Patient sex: F
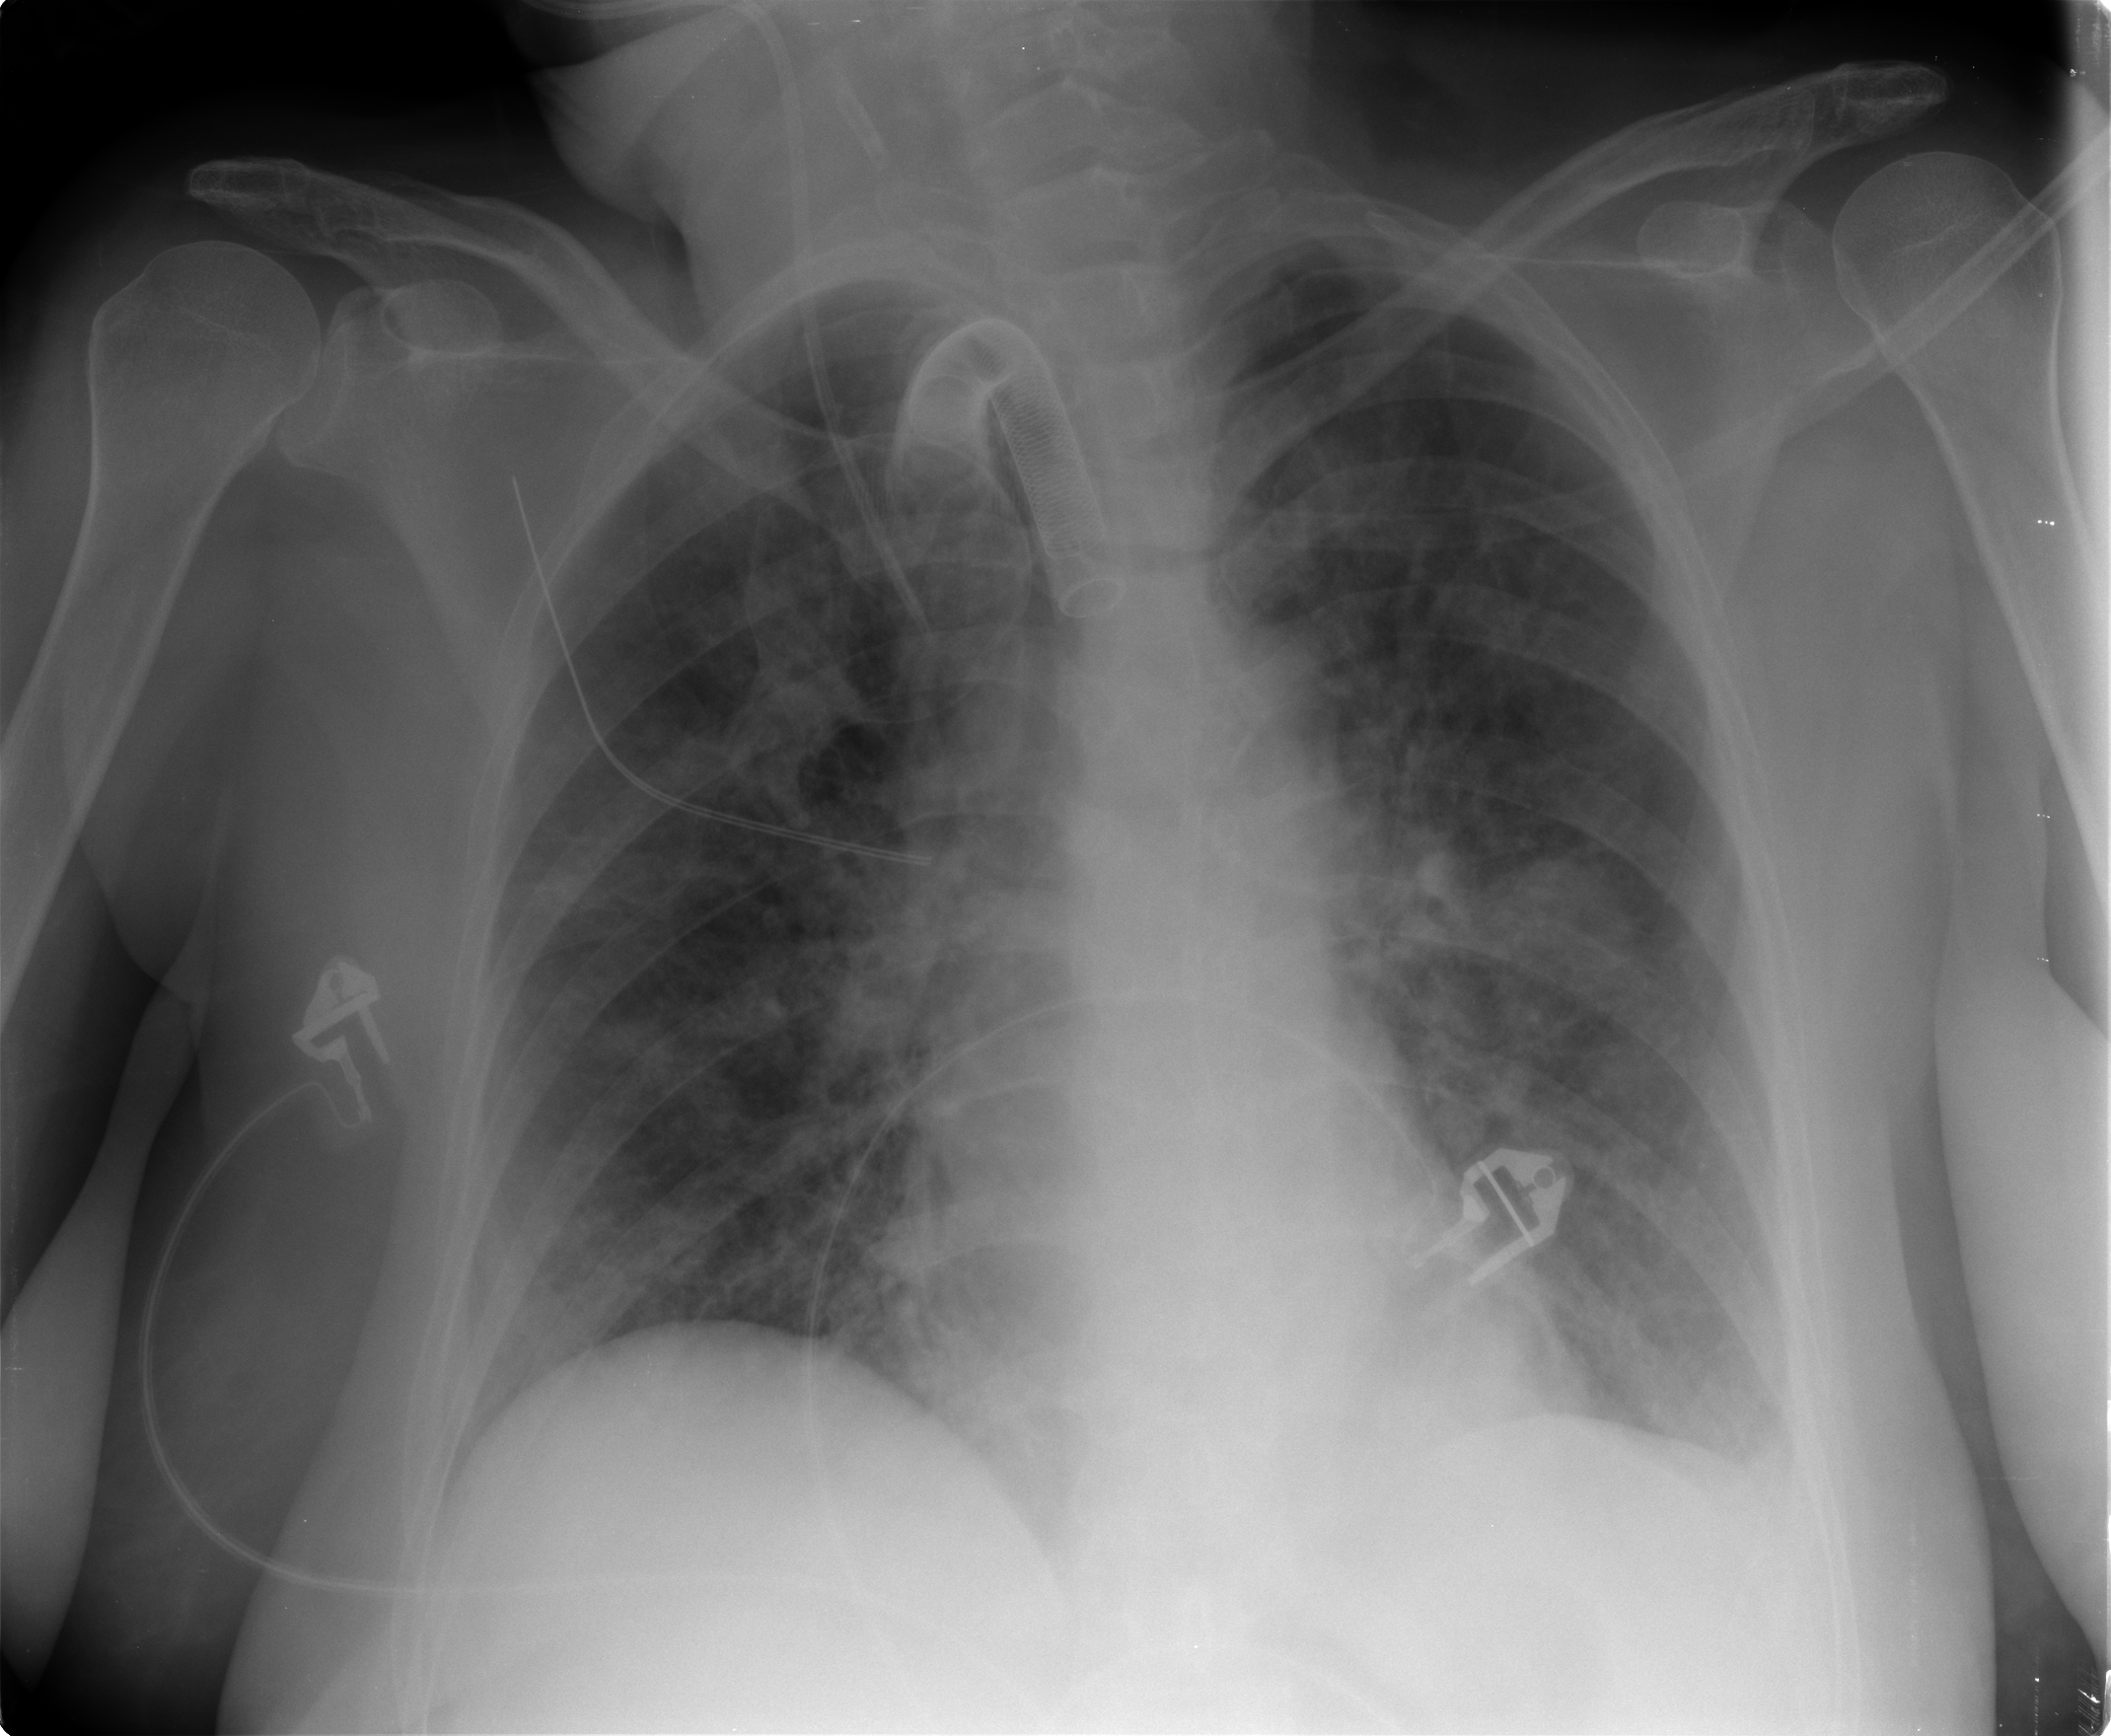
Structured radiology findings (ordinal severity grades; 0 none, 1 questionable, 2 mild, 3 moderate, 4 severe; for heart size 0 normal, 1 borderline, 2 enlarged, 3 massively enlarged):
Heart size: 0
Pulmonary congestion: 2
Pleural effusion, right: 0
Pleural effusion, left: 1
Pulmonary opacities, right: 3
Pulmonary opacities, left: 3
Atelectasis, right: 2
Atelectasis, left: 2